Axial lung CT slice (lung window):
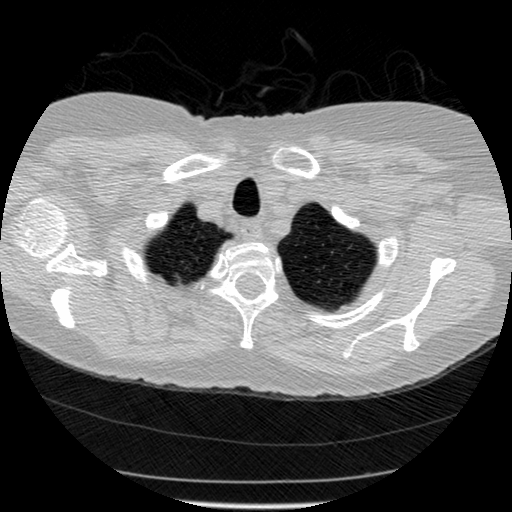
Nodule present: no